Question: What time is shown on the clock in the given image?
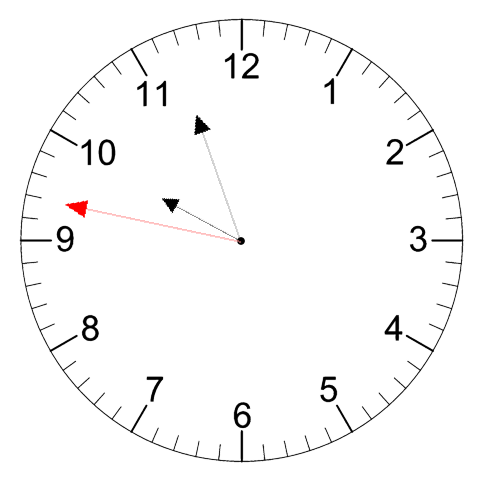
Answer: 09:56:47